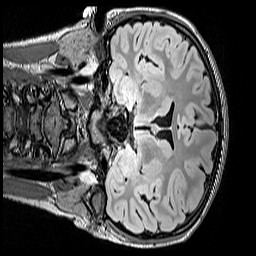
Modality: FLAIR
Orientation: coronal
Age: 13
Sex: female
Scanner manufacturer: siemens
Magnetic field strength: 3 T
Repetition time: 5 s
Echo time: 0.388 s